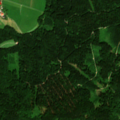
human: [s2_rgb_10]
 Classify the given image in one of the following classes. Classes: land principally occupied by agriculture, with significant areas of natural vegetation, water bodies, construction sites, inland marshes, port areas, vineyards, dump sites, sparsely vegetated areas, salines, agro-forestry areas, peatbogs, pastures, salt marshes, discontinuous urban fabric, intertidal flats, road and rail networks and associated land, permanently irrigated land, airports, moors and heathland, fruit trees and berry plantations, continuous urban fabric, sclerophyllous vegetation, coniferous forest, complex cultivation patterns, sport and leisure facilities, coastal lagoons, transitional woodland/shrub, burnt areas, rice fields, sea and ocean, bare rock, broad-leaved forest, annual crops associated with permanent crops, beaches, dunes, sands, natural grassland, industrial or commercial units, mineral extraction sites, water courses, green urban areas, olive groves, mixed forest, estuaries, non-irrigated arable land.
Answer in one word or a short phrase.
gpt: pastures, mixed forest